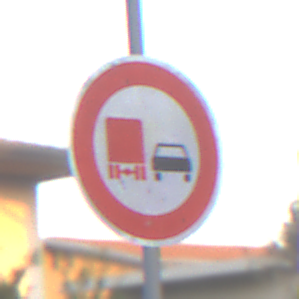
Verkehrszeichen: UeberholverbotKraftfahrzeuge
Umgebung: Outdoor, Urban
Tageszeit: SunriseSunset
Wetter: Clear
Licht: Natural
Jahreszeit: NotSpecified
Kontrast: LowContrast